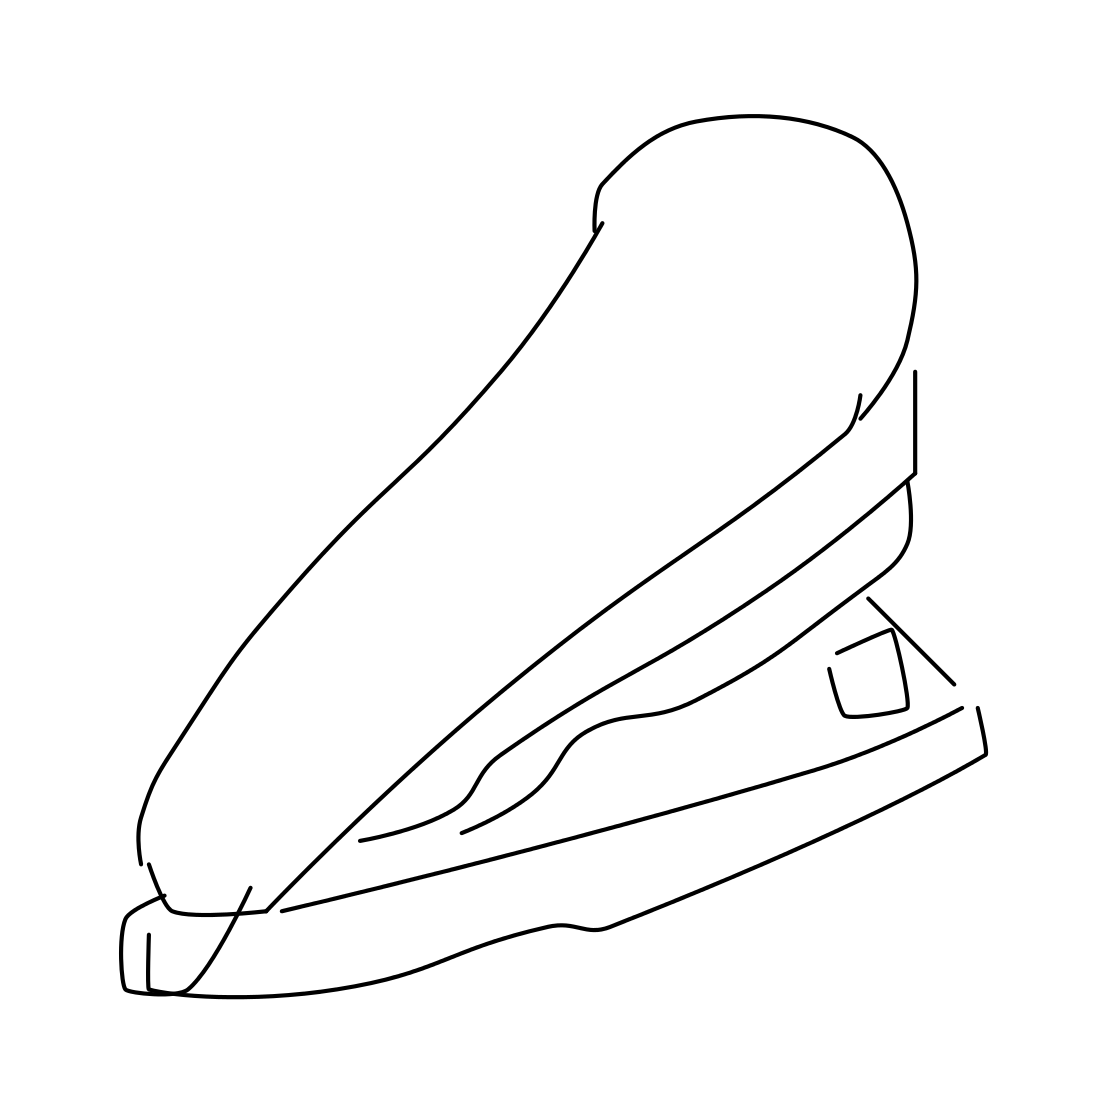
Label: stapler